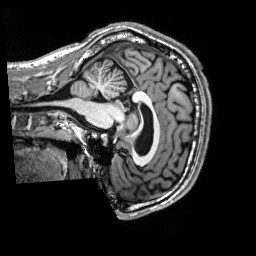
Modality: T1w
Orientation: sagittal
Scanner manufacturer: siemens
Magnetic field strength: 3 T
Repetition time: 2.3 s
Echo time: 0.00302 s